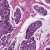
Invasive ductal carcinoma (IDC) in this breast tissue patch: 1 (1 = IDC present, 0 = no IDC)